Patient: sex M, age 46
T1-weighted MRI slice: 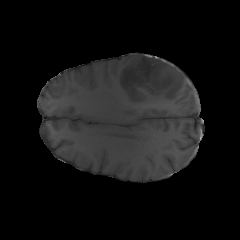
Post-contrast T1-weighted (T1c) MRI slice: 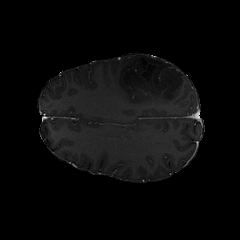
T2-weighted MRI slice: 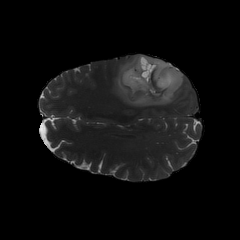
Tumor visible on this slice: yes
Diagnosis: Astrocytoma, IDH-mutant
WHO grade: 3